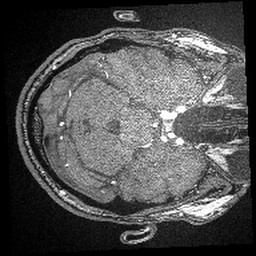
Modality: angio
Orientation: axial
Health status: ill
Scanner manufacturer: siemens
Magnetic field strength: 3 T
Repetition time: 0.021 s
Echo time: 0.00358 s